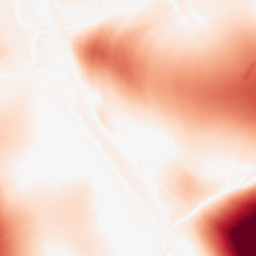
Category: morphological
Decomposition family: tophat
Decomposition parameters: size: 100
mode: white
Upsampling method: edge_directed
Upsampling parameters: scale: 4
Upsampling scale: 4